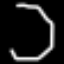
Label: octagon